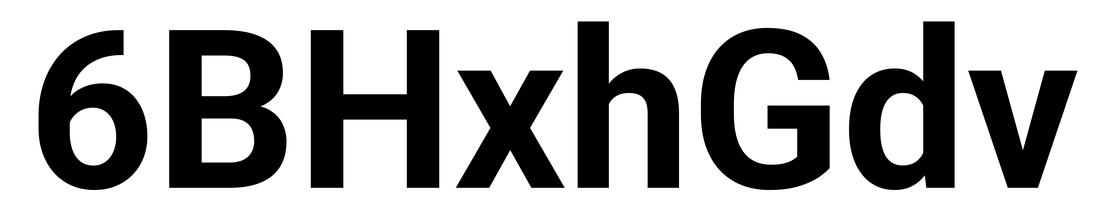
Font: Roboto_Bold